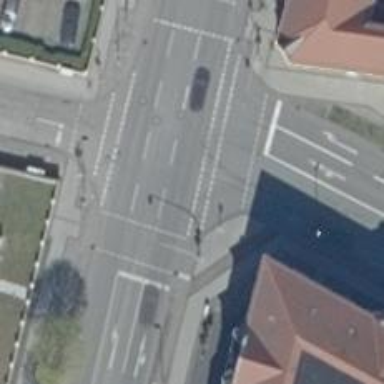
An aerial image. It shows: Road with traffic signals controlling the flow of traffic.